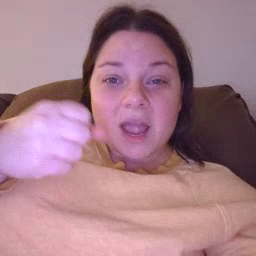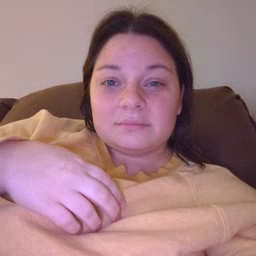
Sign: fast